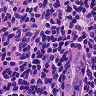
Metastatic tissue present: no